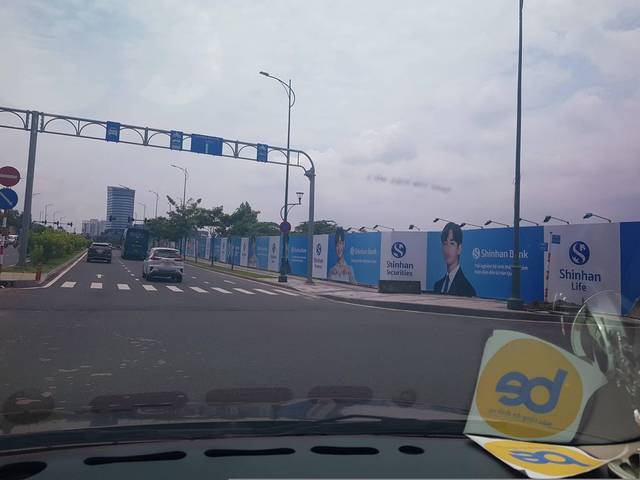
Region: Vietnam
Coordinates: 10.777, 106.714